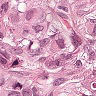
Metastatic tissue present: yes